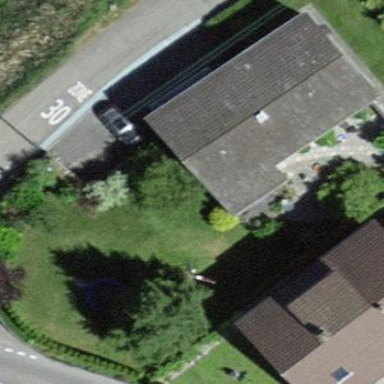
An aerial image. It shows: Residential building.